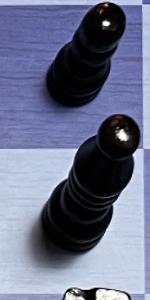
Label: Bishop_Black